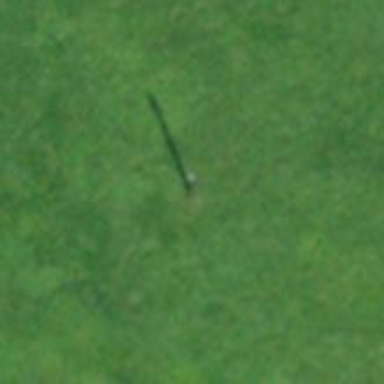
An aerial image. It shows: Power pole.